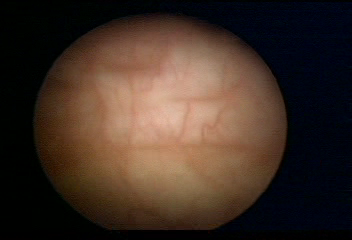
Modality: WLC
Class: Normal mucosa
Bladder cancer association: No